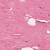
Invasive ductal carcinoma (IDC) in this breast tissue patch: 0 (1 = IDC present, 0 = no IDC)